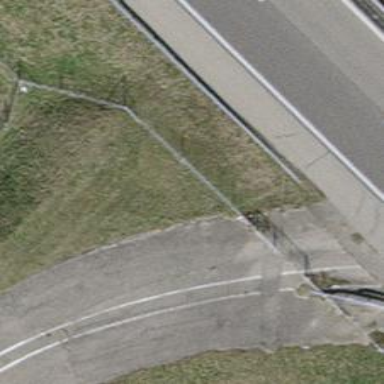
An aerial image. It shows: Fence is in the image.